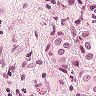
Metastatic tissue present: yes